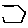
Label: hexagon